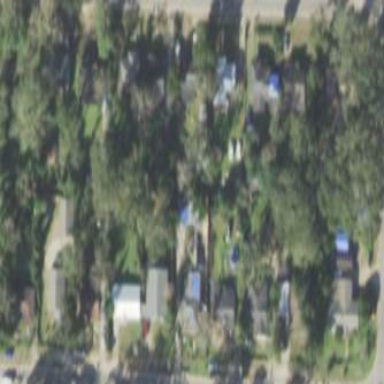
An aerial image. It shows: Residential area composed of single-family homes.